Question: I am trying to find the mutual friends with SQL from a single table
I have a simple table with 2 fields user, friends as int. Data values as are as below

user friend mutual friends
---
1 2 2
---
1 3 1
This is the query i tried
select ex1.user,ex2.friend, count(distinct ex3.friend) from (select distinct user from exer1) ex1
join exer1 ex2, exer1 ex3
where ex1.user=ex2.user and
ex2.user<>ex3.user and ex2.friend<>ex3.friend
group by ex1.user,ex2.friend order by 1,2
The output i got was
<URL>
The desired output I am looking for is
<URL>
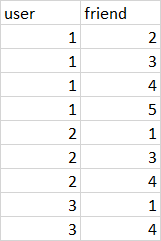
Answer: You can use a self-join and aggregation:
'''
select f1.user, f2.user, count(*)
from friends f1 join
friends f2
on f1.friend = f2.friend and
f1.user < f2.user
group by f1.user, f2.user;
'''